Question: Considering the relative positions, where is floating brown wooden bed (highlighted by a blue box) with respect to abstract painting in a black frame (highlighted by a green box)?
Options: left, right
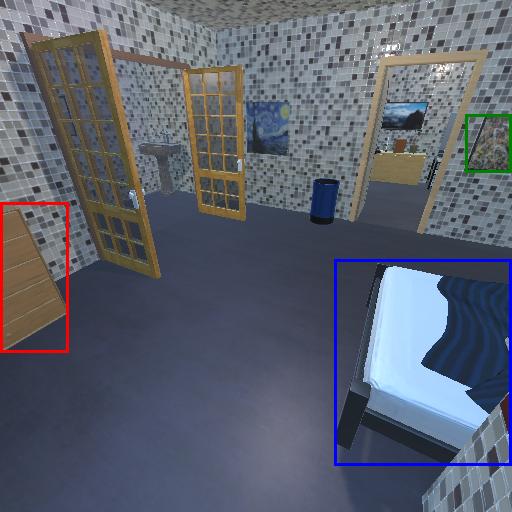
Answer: left